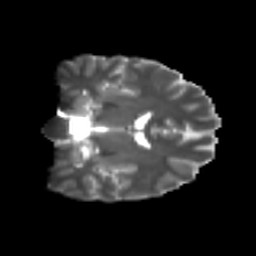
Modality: T2w
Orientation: coronal
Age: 22
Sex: male
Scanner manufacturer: ge
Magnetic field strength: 3 T
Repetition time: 7.8 s
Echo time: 0.0606 s